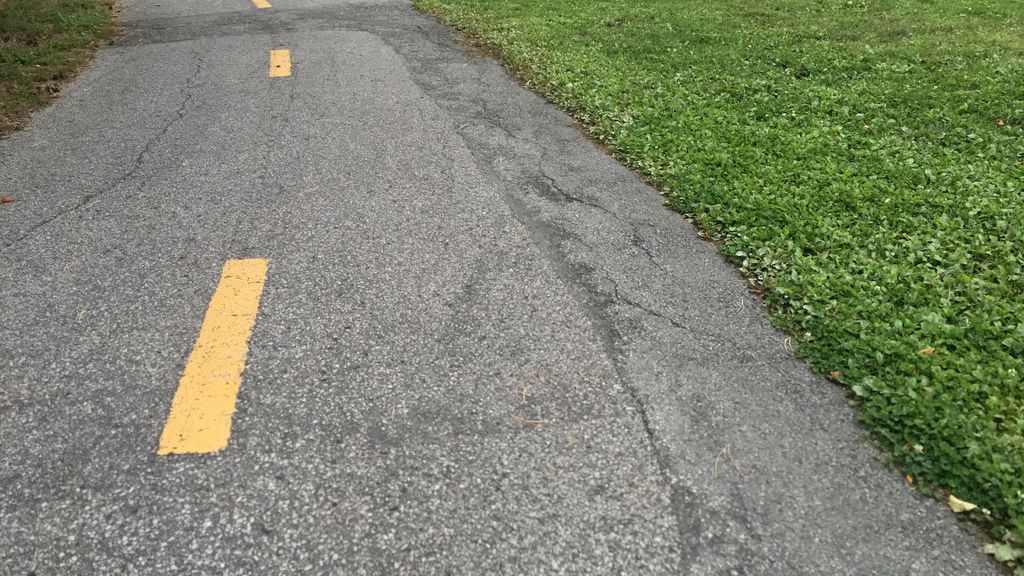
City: montreal